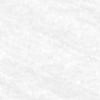
Label: change